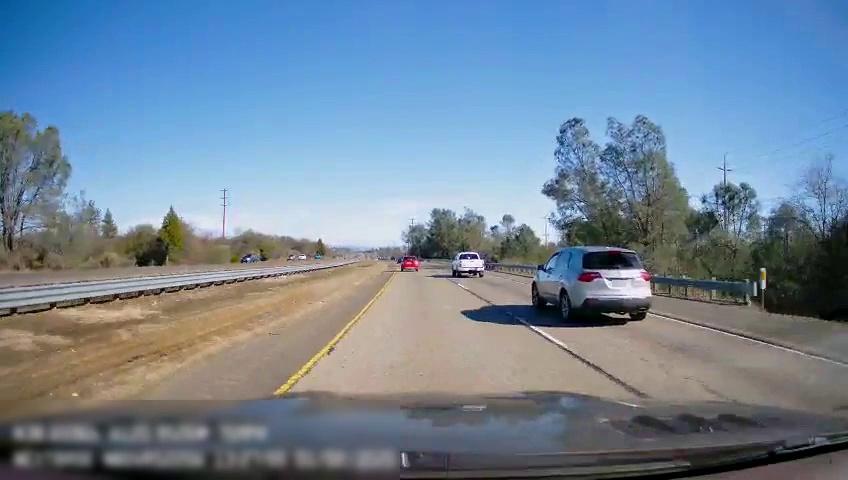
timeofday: Day
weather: Sunny
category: Drivable Space
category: Drivable Space
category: Vehicles | SUV
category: Vehicles | SUV
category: Vehicles | Truck
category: Vehicles | Truck
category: Lanes | Current Lane
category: Lanes | Current Lane
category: Lanes | Alternate Lane